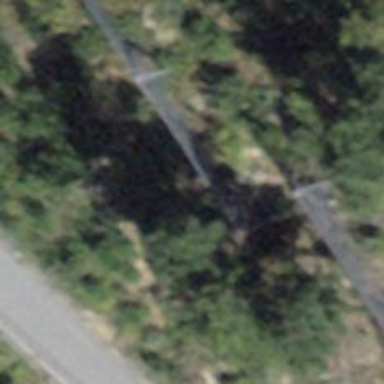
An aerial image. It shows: Fence is in the image.